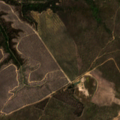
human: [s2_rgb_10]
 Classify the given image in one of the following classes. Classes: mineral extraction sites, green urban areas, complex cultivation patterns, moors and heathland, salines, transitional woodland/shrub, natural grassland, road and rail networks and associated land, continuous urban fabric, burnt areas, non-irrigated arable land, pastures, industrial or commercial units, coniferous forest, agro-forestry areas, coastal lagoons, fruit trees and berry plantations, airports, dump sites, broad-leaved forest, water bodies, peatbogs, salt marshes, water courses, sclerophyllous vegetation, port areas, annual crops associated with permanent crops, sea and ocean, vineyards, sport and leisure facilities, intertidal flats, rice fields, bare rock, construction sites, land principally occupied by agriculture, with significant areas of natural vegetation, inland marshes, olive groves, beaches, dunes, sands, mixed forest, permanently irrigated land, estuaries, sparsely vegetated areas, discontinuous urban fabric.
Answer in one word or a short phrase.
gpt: broad-leaved forest, transitional woodland/shrub